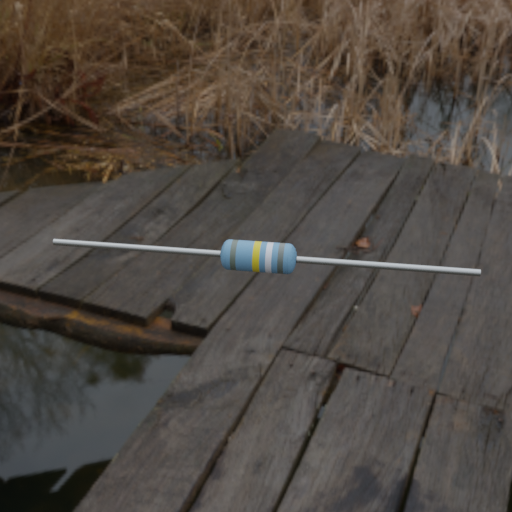
Resistor colour bands (in order): gray, yellow, white, gray